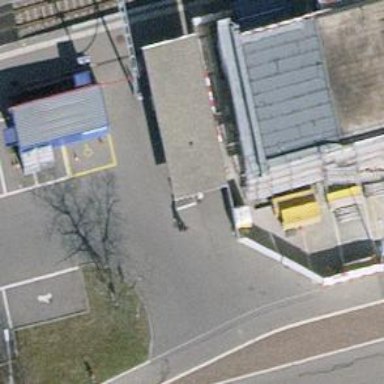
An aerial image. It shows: Bicycle parking area with stands available.